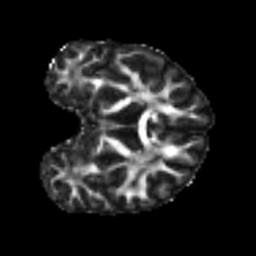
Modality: FA
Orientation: coronal
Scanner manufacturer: siemens
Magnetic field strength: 3 T
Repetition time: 4 s
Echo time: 0.0594 s